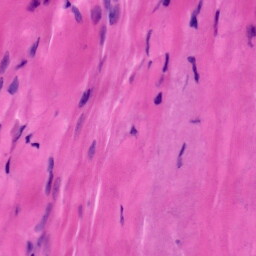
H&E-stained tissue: Tonsil